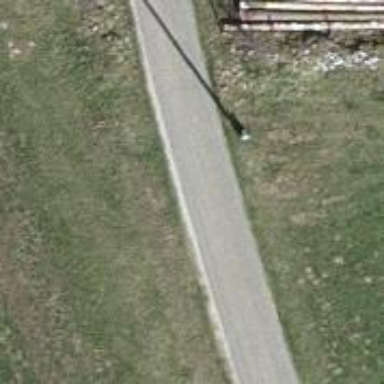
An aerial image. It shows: Power pole.